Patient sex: F
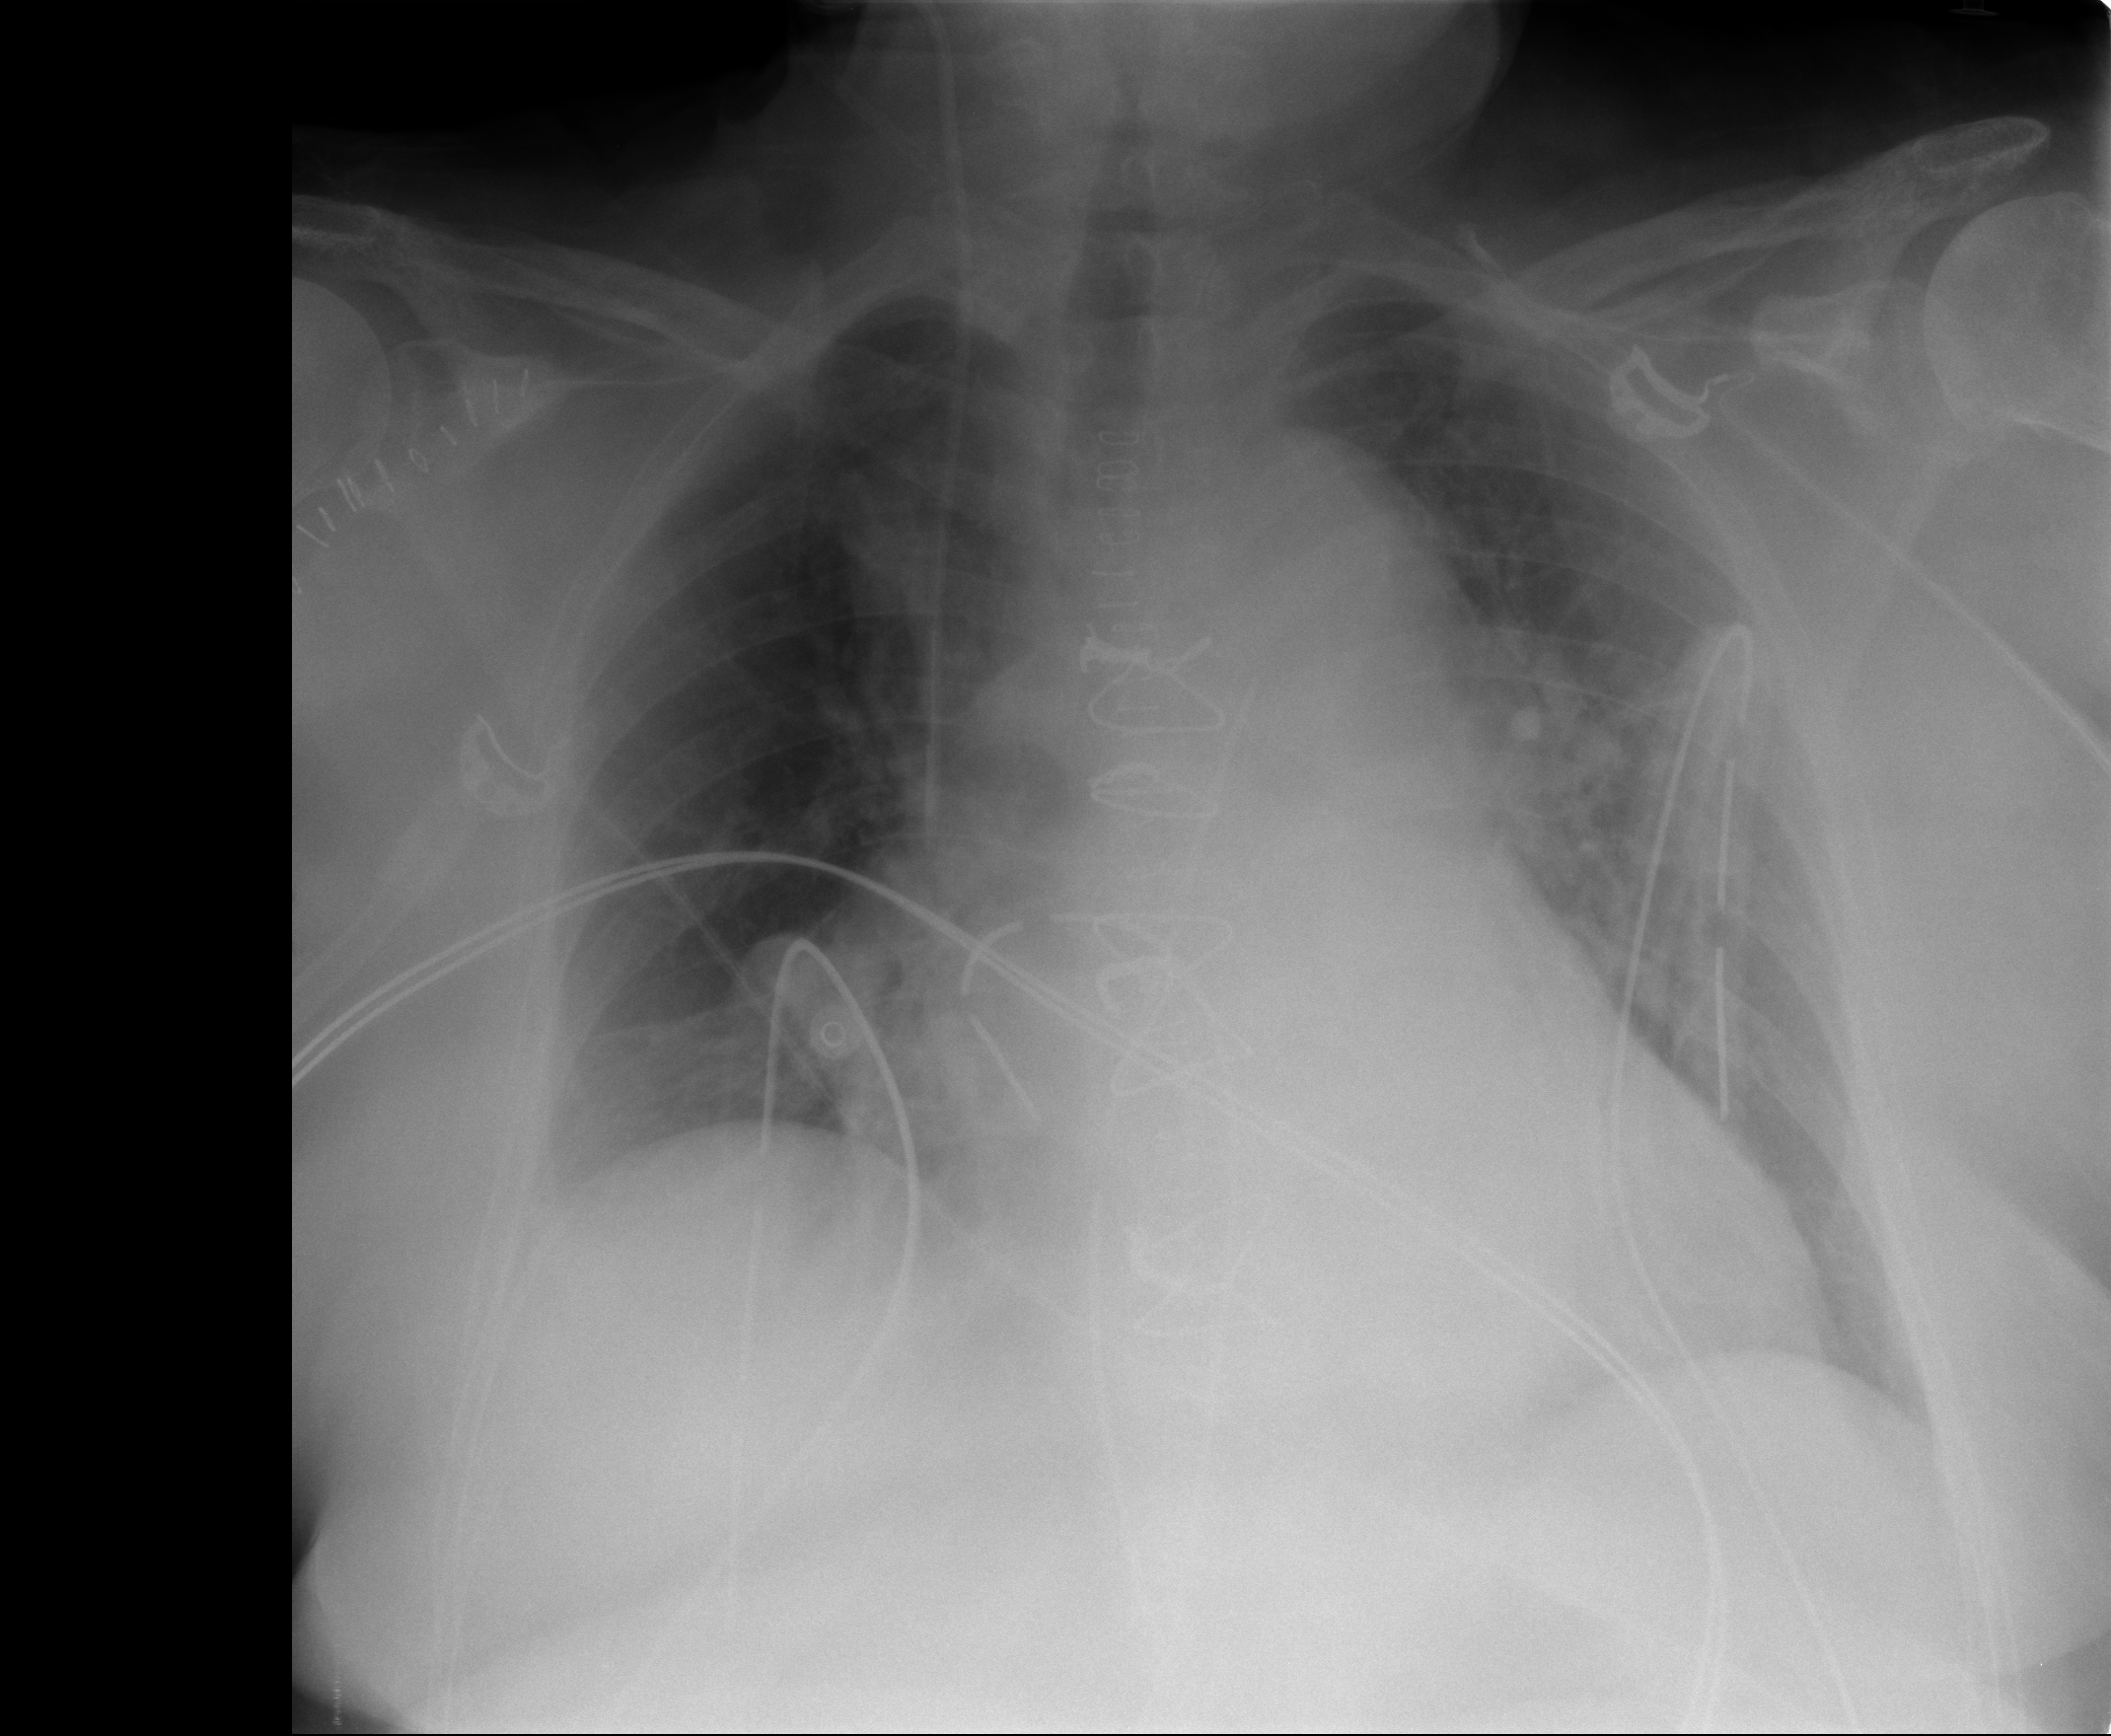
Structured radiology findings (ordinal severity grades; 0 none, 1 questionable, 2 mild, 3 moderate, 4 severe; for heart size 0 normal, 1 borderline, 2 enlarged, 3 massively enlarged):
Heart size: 1
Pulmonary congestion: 0
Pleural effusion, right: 0
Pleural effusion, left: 0
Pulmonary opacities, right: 0
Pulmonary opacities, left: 0
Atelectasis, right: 2
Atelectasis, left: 2